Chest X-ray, PA view. Patient: 36 years old, sex M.
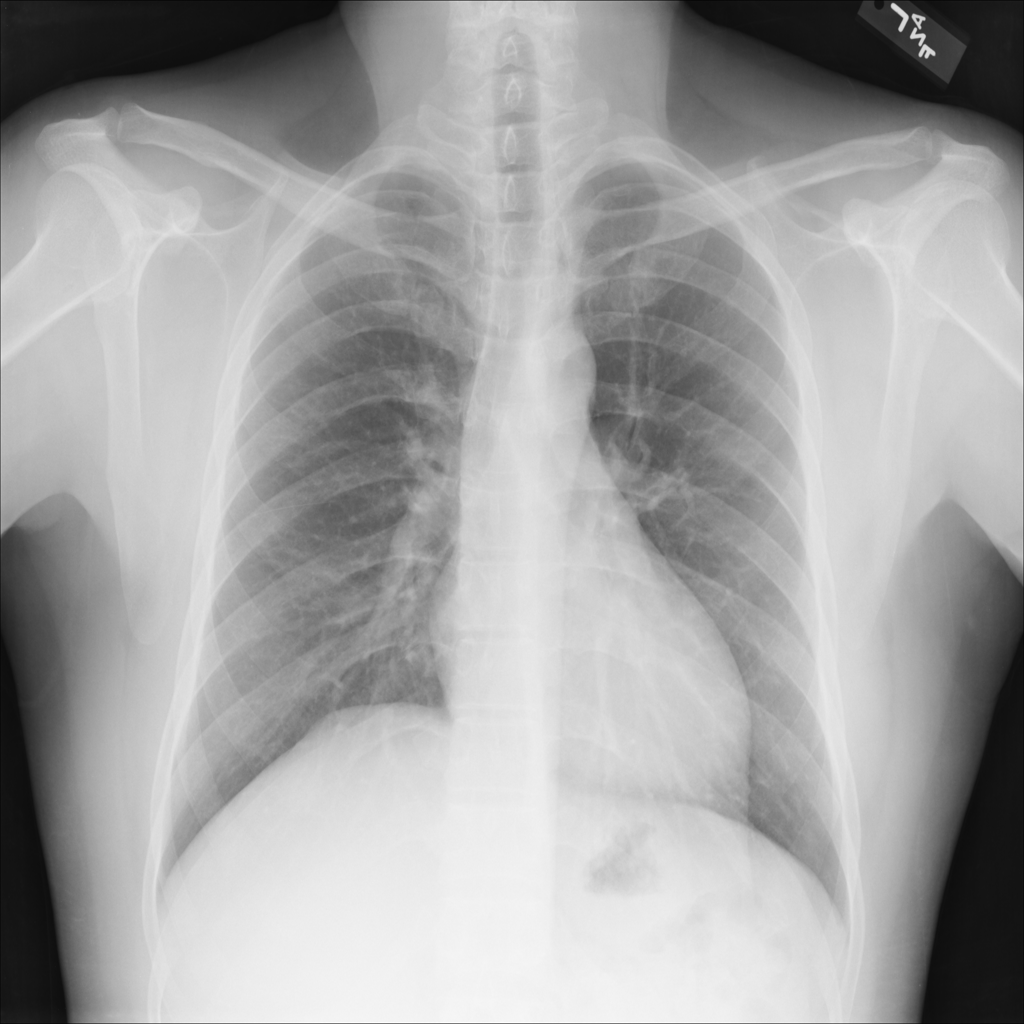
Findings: No Finding